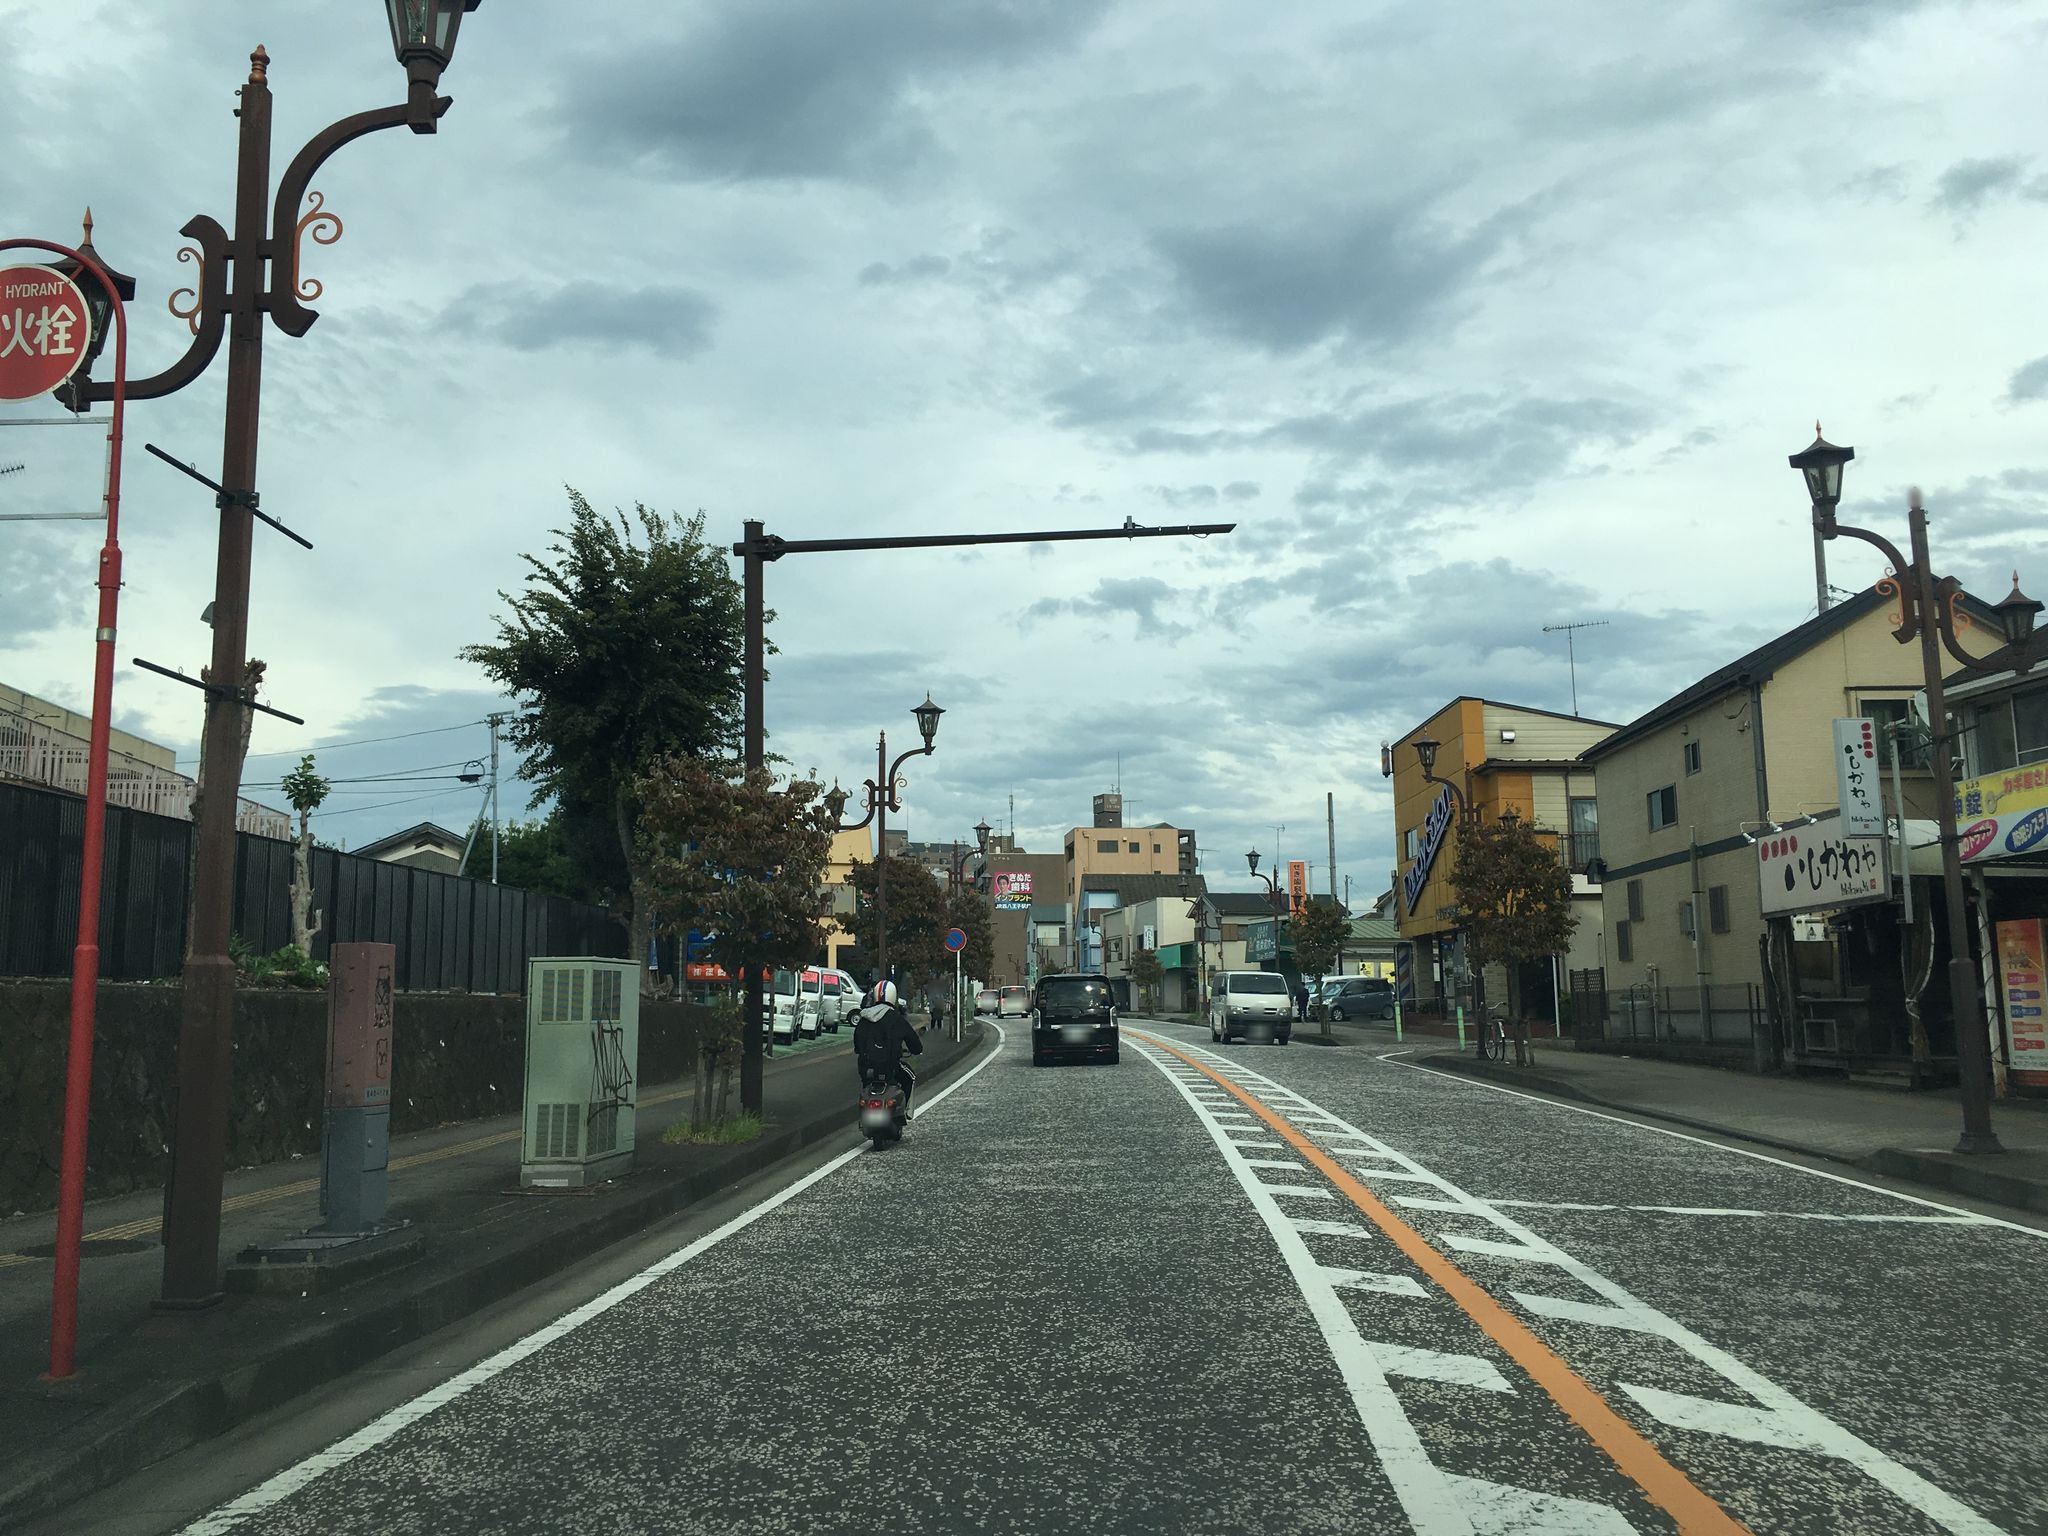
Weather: cloudy
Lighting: day
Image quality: good
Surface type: driving surface
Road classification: primary
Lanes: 2.0
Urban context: urban centre
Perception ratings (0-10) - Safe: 6.14, Lively: 6.96, Beautiful: 4.61, Boring: 1.96, Depressing: 3.77, Wealthy: 2.29